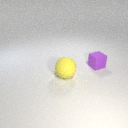
small purple rubber cube to the right of large yellow rubber sphere